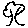
Label: tree